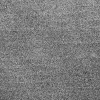
Atmospheric dust classification: dusty